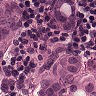
Metastatic tissue present: yes